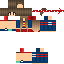
A female human skin with medium skin, wearing brown long hair dressed in a blue hoodie and blue skirt, featuring a closed mouth.